Field crop: maize
Growth stage: 2
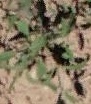
Species: atriplex